Field crop: tomato
Growth stage: 1
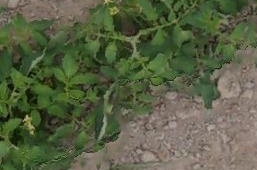
Species: tomato